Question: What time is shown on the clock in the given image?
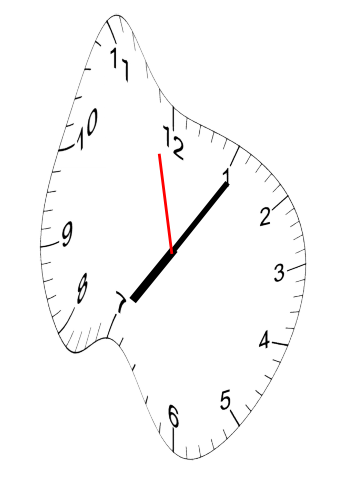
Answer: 07:05:58